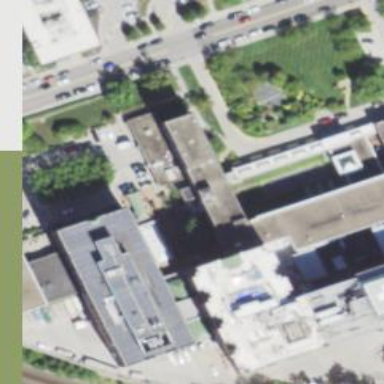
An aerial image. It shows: Hospital building.